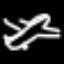
Label: airplane